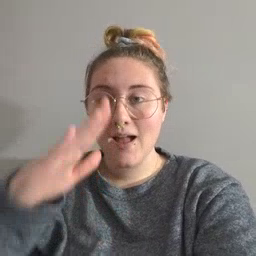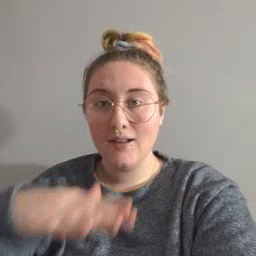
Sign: on